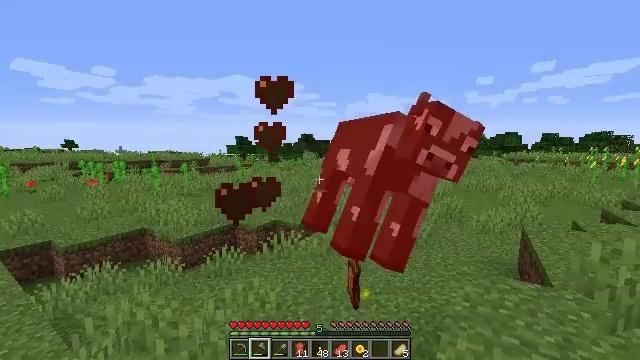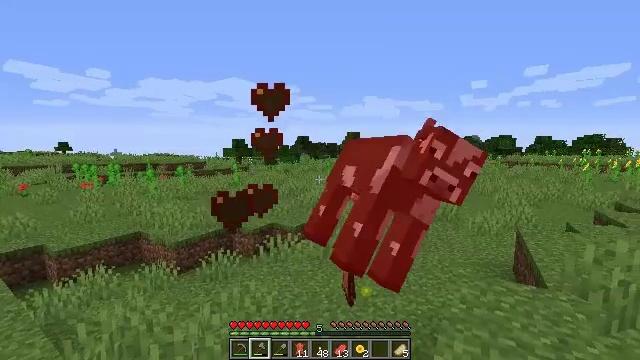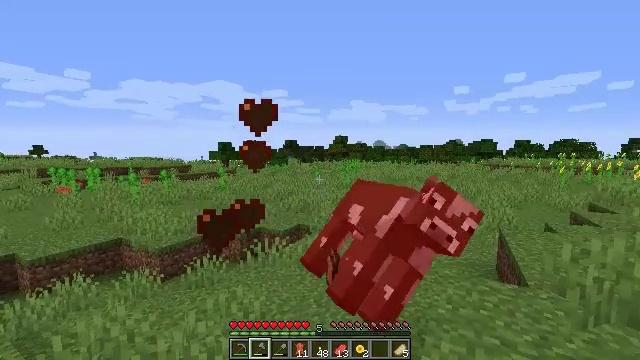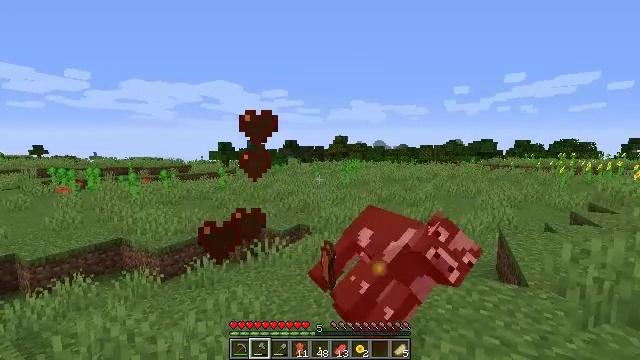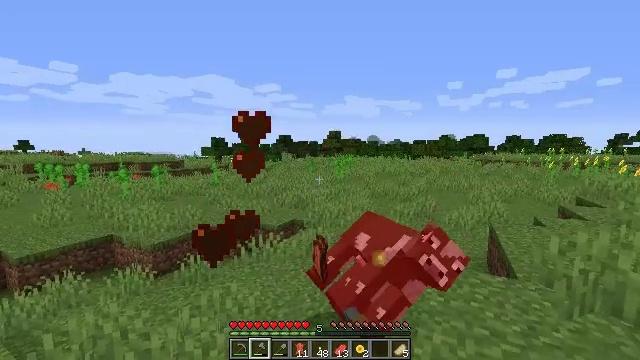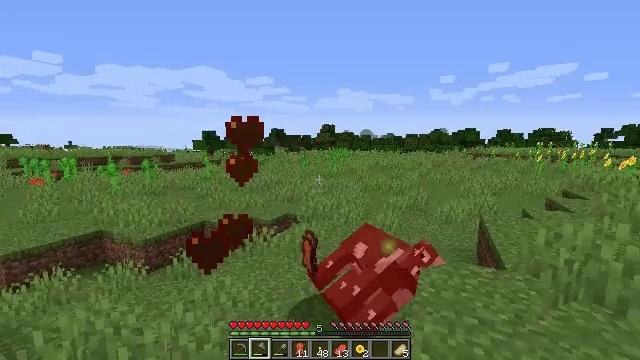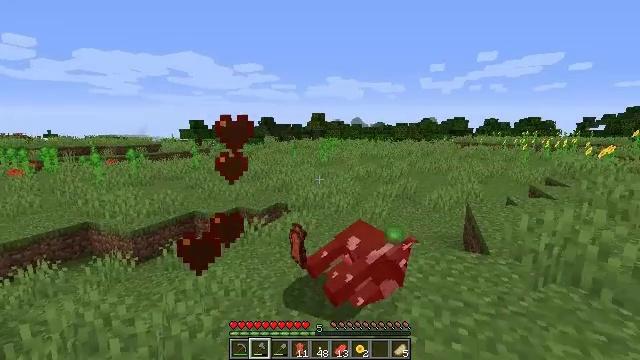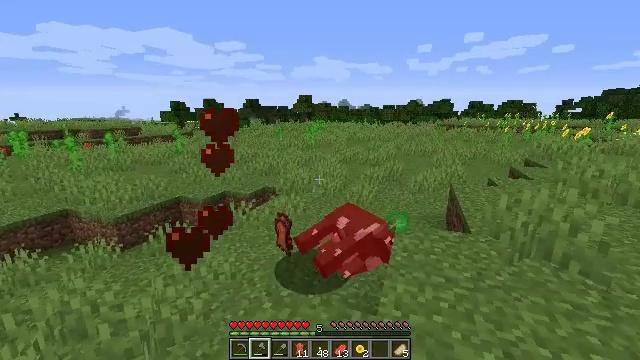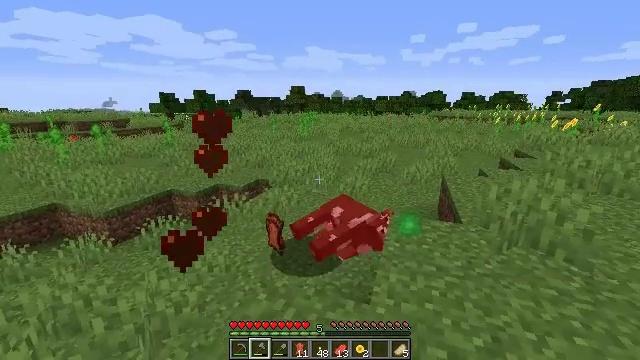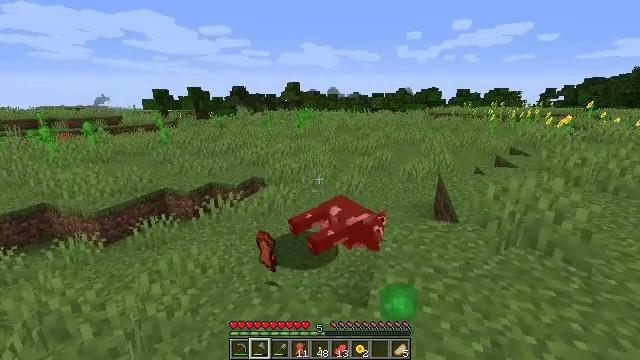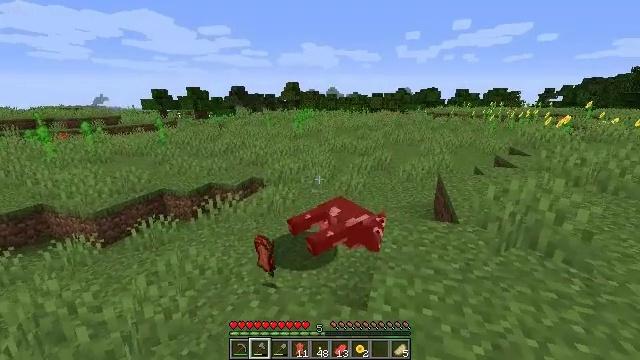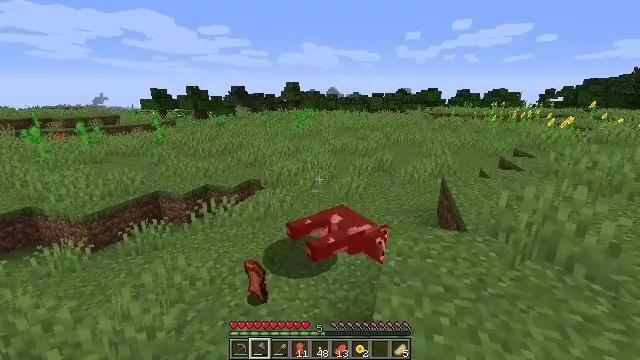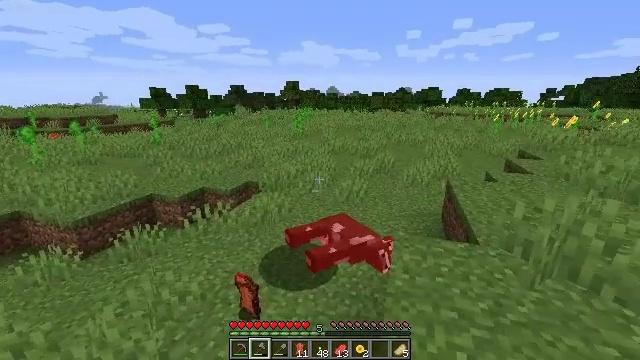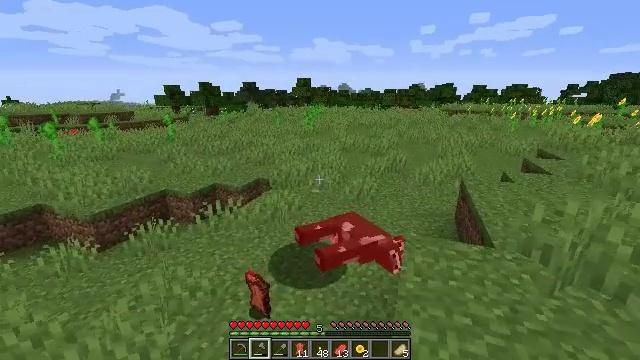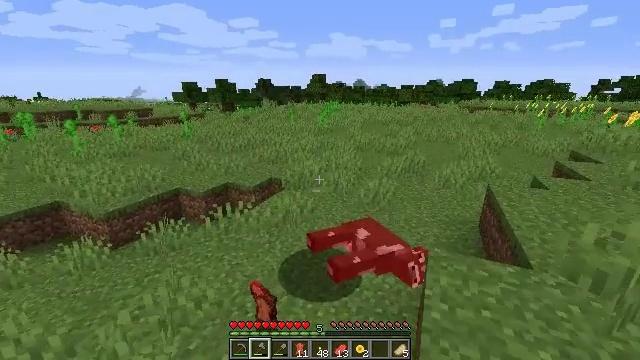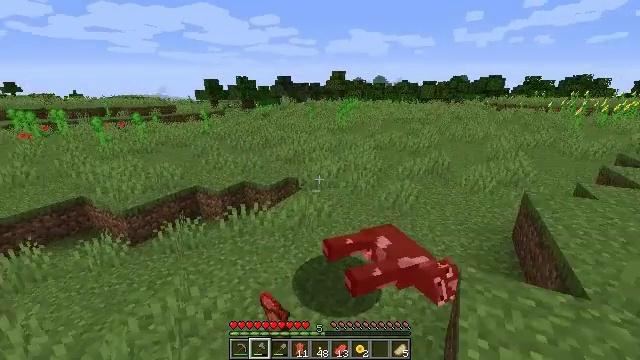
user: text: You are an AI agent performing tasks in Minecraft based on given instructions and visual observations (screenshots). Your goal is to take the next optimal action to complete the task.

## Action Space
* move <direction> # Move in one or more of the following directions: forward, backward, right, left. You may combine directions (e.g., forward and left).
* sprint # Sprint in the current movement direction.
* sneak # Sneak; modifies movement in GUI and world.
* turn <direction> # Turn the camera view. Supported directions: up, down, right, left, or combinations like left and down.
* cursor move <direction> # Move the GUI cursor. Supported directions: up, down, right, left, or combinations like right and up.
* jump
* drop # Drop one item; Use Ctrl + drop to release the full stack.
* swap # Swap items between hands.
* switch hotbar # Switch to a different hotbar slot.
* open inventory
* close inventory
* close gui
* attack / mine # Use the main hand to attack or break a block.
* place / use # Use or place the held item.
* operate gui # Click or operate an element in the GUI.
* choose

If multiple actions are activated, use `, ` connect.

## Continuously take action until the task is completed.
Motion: motion action
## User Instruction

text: Mine the sunflower from the ground.
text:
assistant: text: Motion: attack / mine
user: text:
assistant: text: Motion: turn right
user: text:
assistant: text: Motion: attack / mine
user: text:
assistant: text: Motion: turn right and down, attack / mine
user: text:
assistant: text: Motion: turn right and down, attack / mine
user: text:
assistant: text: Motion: turn right and down, attack / mine
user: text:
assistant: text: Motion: turn right and down, attack / mine
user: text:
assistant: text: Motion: turn right and down
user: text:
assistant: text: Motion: move forward
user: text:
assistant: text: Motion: move forward
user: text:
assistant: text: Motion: move forward
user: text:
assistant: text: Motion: move forward
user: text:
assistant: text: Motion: move forward, turn left
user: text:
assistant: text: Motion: move forward, turn left
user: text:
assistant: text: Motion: move forward, turn left
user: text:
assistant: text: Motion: move forward, turn left
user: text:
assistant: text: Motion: move forward, turn left and down
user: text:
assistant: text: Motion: move forward, turn left and down
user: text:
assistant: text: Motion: move forward, turn right
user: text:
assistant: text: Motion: move forward
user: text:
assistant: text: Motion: move forward
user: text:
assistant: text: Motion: move forward
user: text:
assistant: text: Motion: move forward, turn right
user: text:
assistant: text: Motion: move forward, turn right
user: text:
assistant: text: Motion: move forward
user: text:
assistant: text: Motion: move forward, turn left
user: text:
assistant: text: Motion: move forward, turn left
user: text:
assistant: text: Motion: turn left
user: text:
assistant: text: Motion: turn left
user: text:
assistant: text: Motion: turn left